Field crop: maize
Growth stage: 2
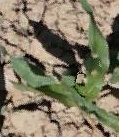
Species: maize